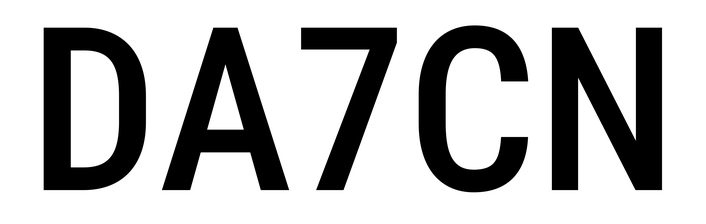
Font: Roboto_Condensed_Medium